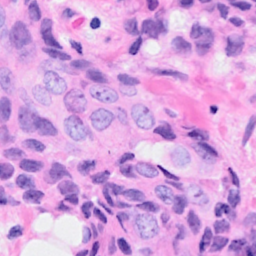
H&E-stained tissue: Breast